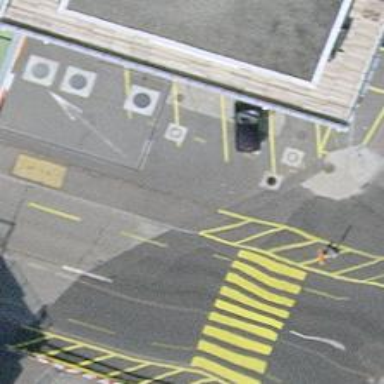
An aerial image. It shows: Street side parking area.